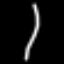
Label: line